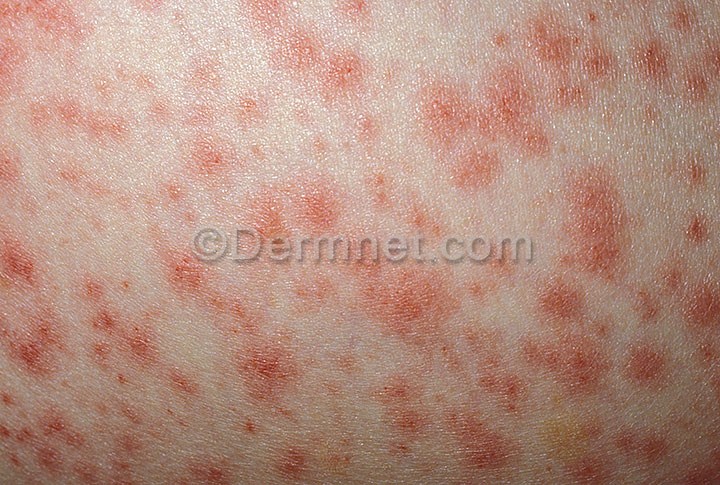
Disease: Vasculitis Photos